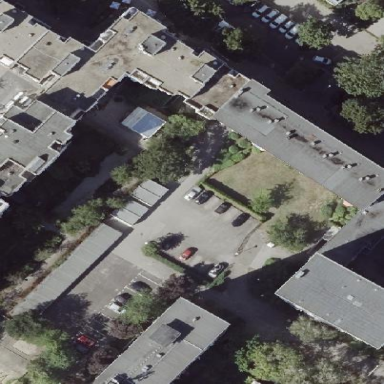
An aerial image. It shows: Grey coloured apartments building.